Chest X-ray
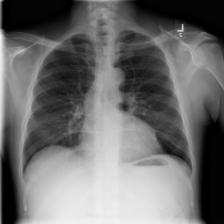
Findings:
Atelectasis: negative
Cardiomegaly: negative
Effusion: negative
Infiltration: negative
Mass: negative
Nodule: negative
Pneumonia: negative
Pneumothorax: negative
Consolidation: negative
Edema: negative
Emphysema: negative
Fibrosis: negative
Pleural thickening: negative
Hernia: negative